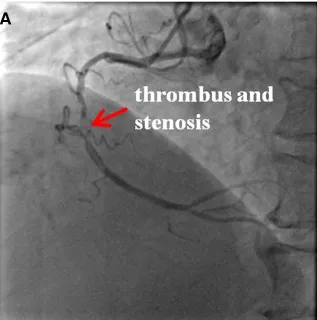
The results of coronary angiography. There was 95% stenosis in the right coronary artery (RCA) with a local thrombotic shadow (A), and two drug eluting stents (DES, Firebird 3.0 x 29 mm, Firebird 3.5 x 33 mm) were implanted into the RCA.
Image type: radiology (x_ray)